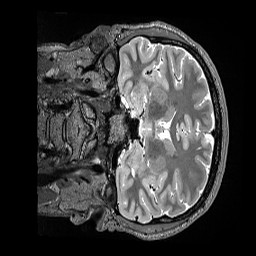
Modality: T2w
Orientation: coronal
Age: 26
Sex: male
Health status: ill
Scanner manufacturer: siemens
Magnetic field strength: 3 T
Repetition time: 3.2 s
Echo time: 0.564 s